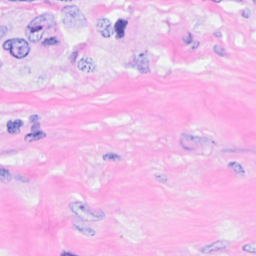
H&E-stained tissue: Breast